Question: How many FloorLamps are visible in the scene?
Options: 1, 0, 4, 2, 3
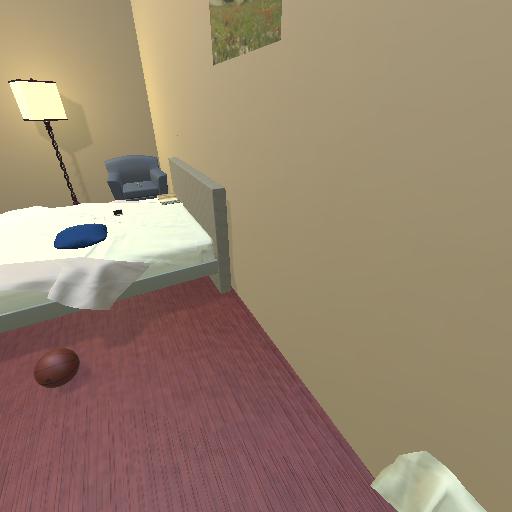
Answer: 1